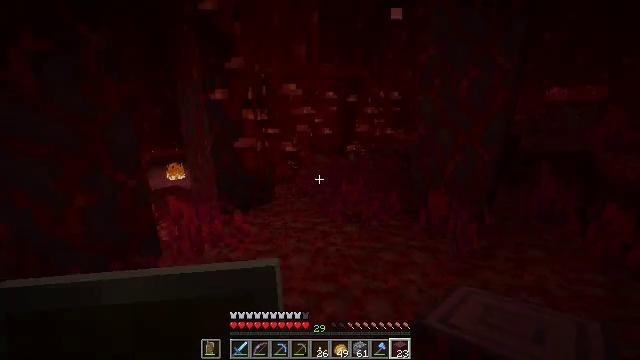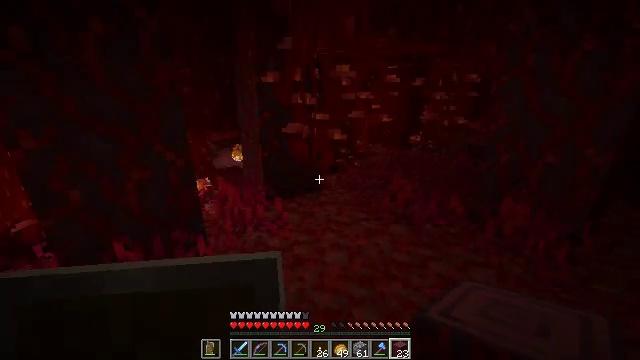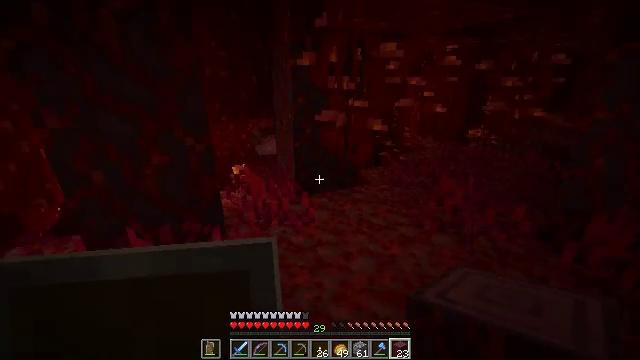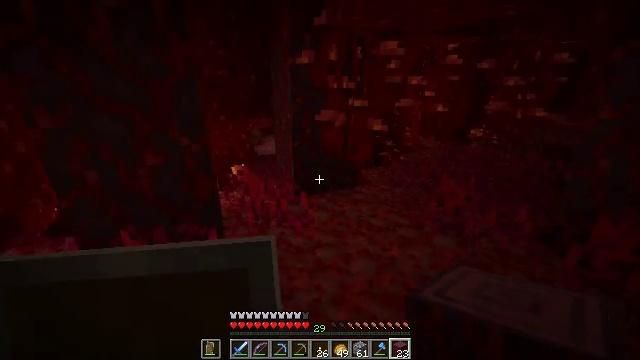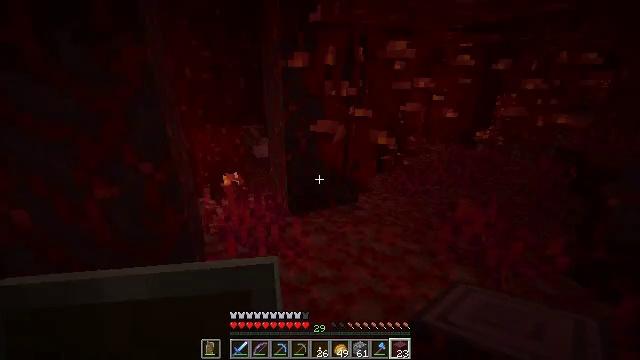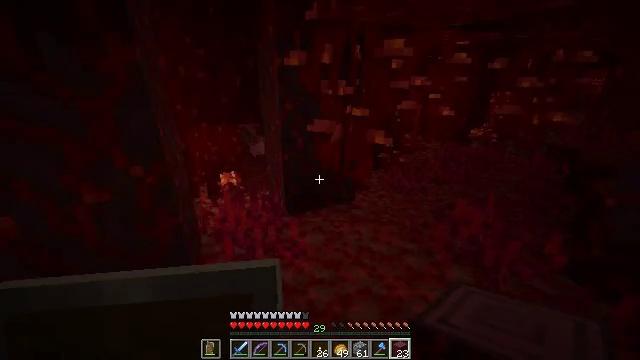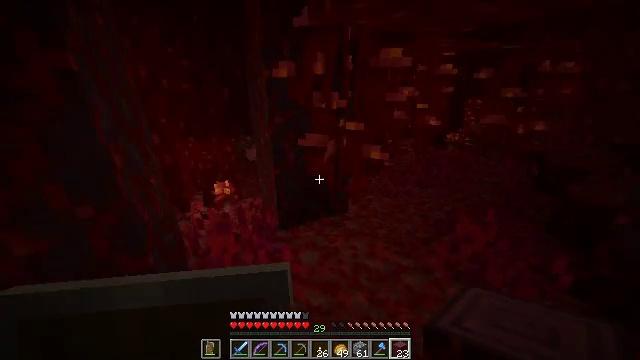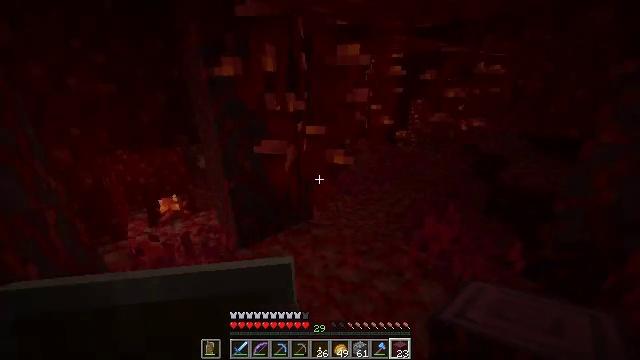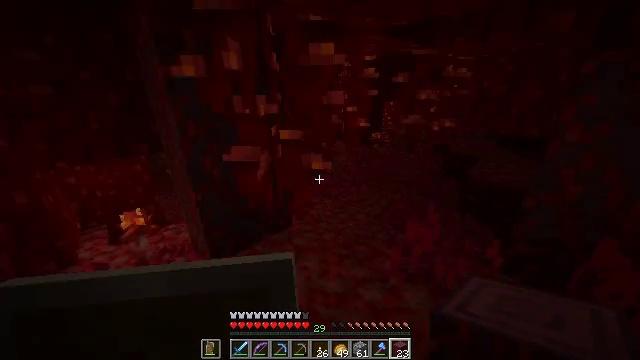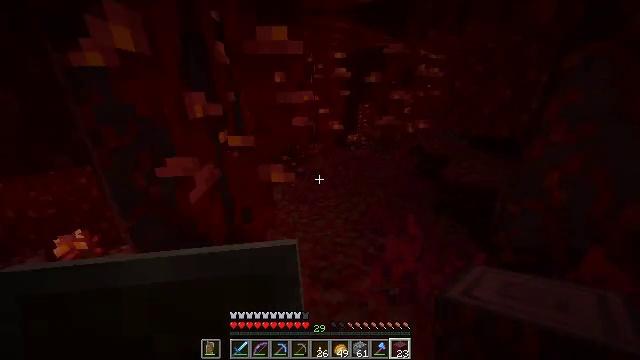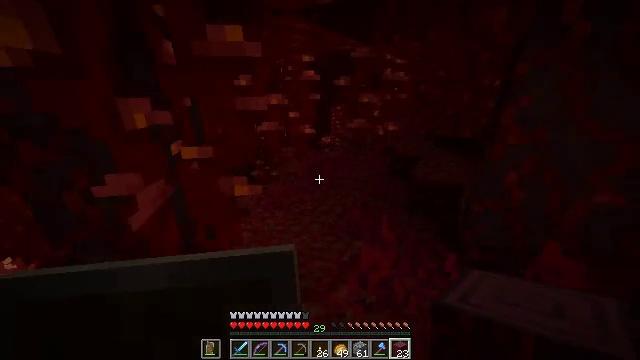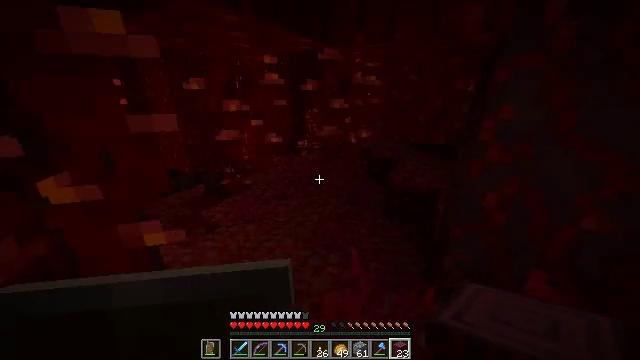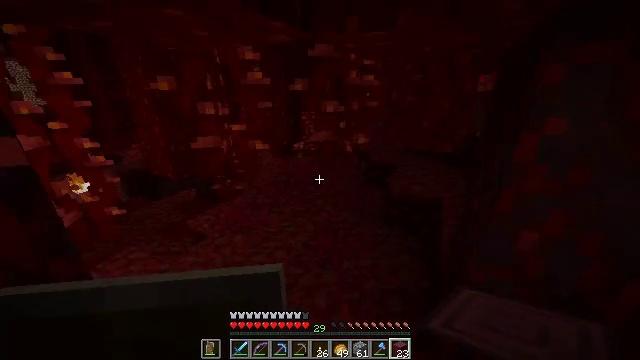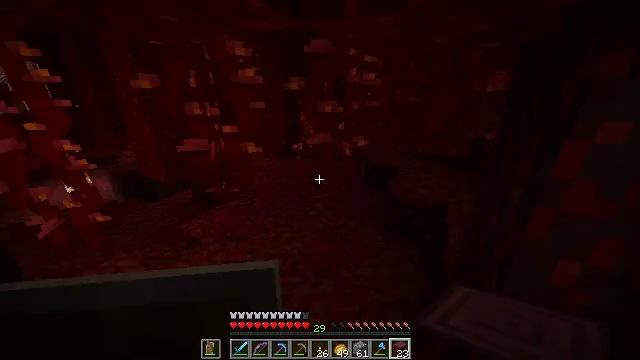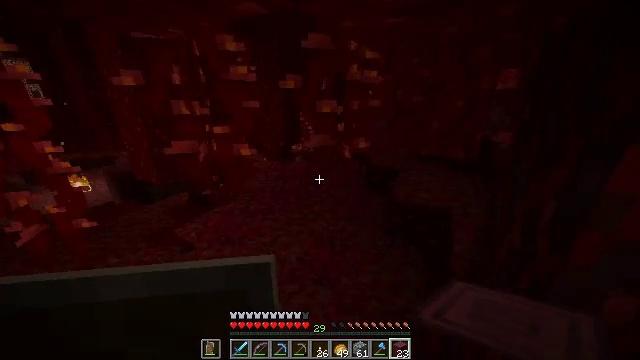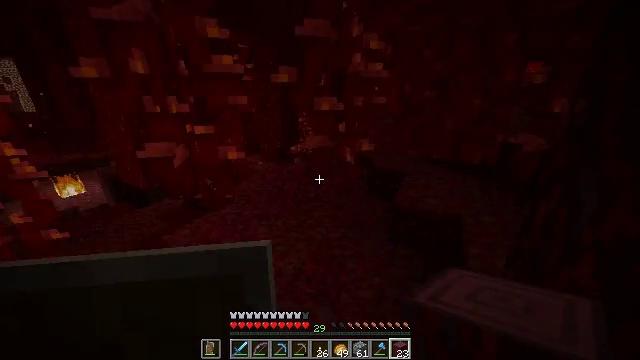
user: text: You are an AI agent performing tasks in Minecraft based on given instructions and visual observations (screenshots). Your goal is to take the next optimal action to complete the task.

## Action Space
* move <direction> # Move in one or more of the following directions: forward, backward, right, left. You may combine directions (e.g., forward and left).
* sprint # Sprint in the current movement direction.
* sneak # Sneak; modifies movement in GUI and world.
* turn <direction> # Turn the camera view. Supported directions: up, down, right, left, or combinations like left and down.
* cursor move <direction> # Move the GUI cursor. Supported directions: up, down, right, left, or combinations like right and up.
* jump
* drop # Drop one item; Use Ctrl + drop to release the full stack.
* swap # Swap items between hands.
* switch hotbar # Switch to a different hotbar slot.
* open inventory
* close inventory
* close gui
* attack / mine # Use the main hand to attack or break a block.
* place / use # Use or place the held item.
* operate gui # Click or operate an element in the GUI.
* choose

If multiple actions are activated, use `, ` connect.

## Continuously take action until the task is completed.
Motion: motion action
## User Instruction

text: Mine crimson fungus from the ground in the Nether.
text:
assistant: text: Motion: move forward, turn left and down
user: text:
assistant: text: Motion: move forward, turn left and down
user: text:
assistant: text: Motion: move forward
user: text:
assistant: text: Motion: move forward, sprint
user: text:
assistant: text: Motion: move forward, sprint
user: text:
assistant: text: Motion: move forward, sprint, turn right
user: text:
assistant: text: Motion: move forward, turn right
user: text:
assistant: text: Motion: move forward and move right, turn right
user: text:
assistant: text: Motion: move forward and move right, turn right
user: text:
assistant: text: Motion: move forward and move right, turn right
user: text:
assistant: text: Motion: move forward, turn right
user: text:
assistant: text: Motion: move forward
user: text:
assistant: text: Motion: move forward
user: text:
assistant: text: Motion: move forward
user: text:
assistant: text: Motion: move forward, sprint
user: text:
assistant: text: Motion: move forward, sprint
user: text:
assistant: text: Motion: move forward, sprint, turn left
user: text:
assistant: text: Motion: move forward, turn left
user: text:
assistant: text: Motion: move forward
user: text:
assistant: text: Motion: move forward
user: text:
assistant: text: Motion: move forward
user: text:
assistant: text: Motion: move forward, sprint
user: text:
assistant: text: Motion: move forward, sprint
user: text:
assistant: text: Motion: move forward, sprint, turn left
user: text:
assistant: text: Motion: move forward
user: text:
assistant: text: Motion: move forward, turn left
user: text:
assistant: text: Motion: move forward, turn left
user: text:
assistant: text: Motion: move forward, turn left
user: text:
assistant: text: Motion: move forward, turn left
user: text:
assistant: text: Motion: move forward and move left, turn left